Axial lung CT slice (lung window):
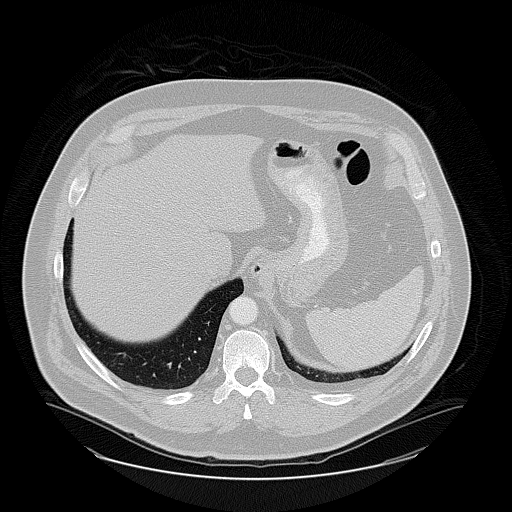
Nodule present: no